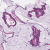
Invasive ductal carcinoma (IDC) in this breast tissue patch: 1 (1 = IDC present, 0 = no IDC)